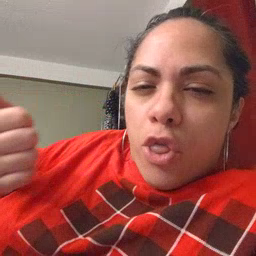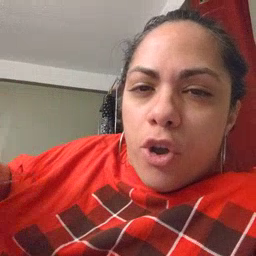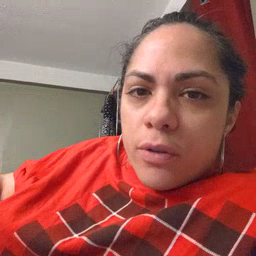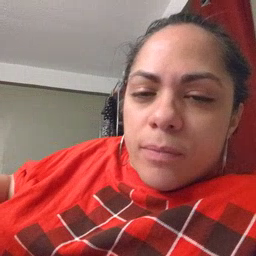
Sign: another